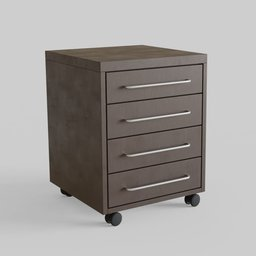
Label: furniture